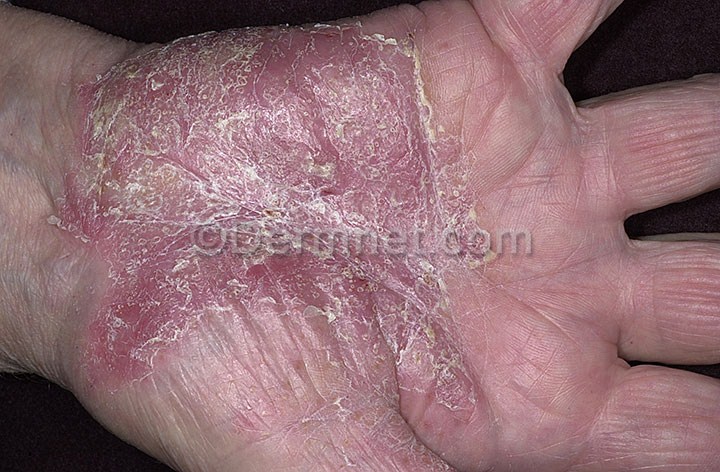
Disease: Psoriasis pictures Lichen Planus and related diseases